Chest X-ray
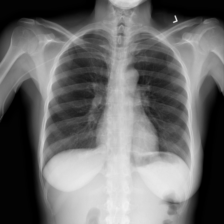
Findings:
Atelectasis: negative
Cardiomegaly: negative
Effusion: negative
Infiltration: negative
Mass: negative
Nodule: negative
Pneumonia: negative
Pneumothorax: negative
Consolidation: negative
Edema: negative
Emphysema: negative
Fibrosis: negative
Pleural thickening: negative
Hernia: negative